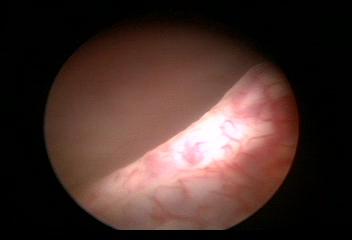
Modality: WLC
Class: Normal mucosa
Bladder cancer association: No